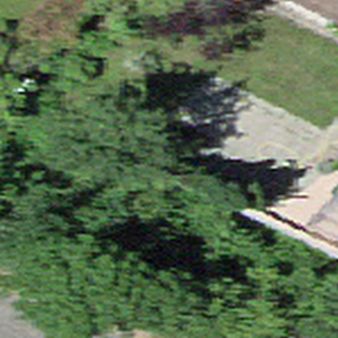
Label: other